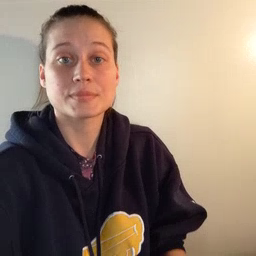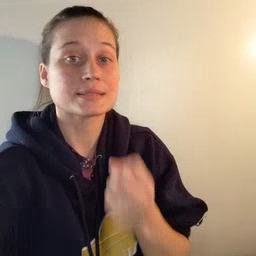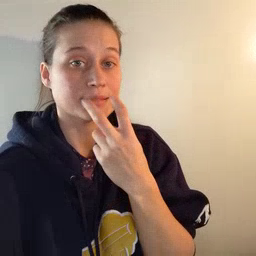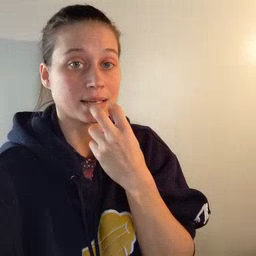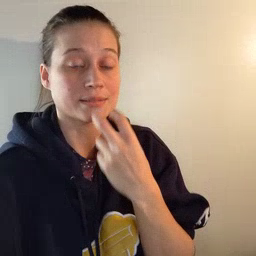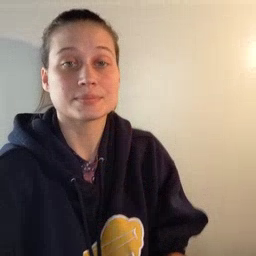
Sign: snack